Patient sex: M
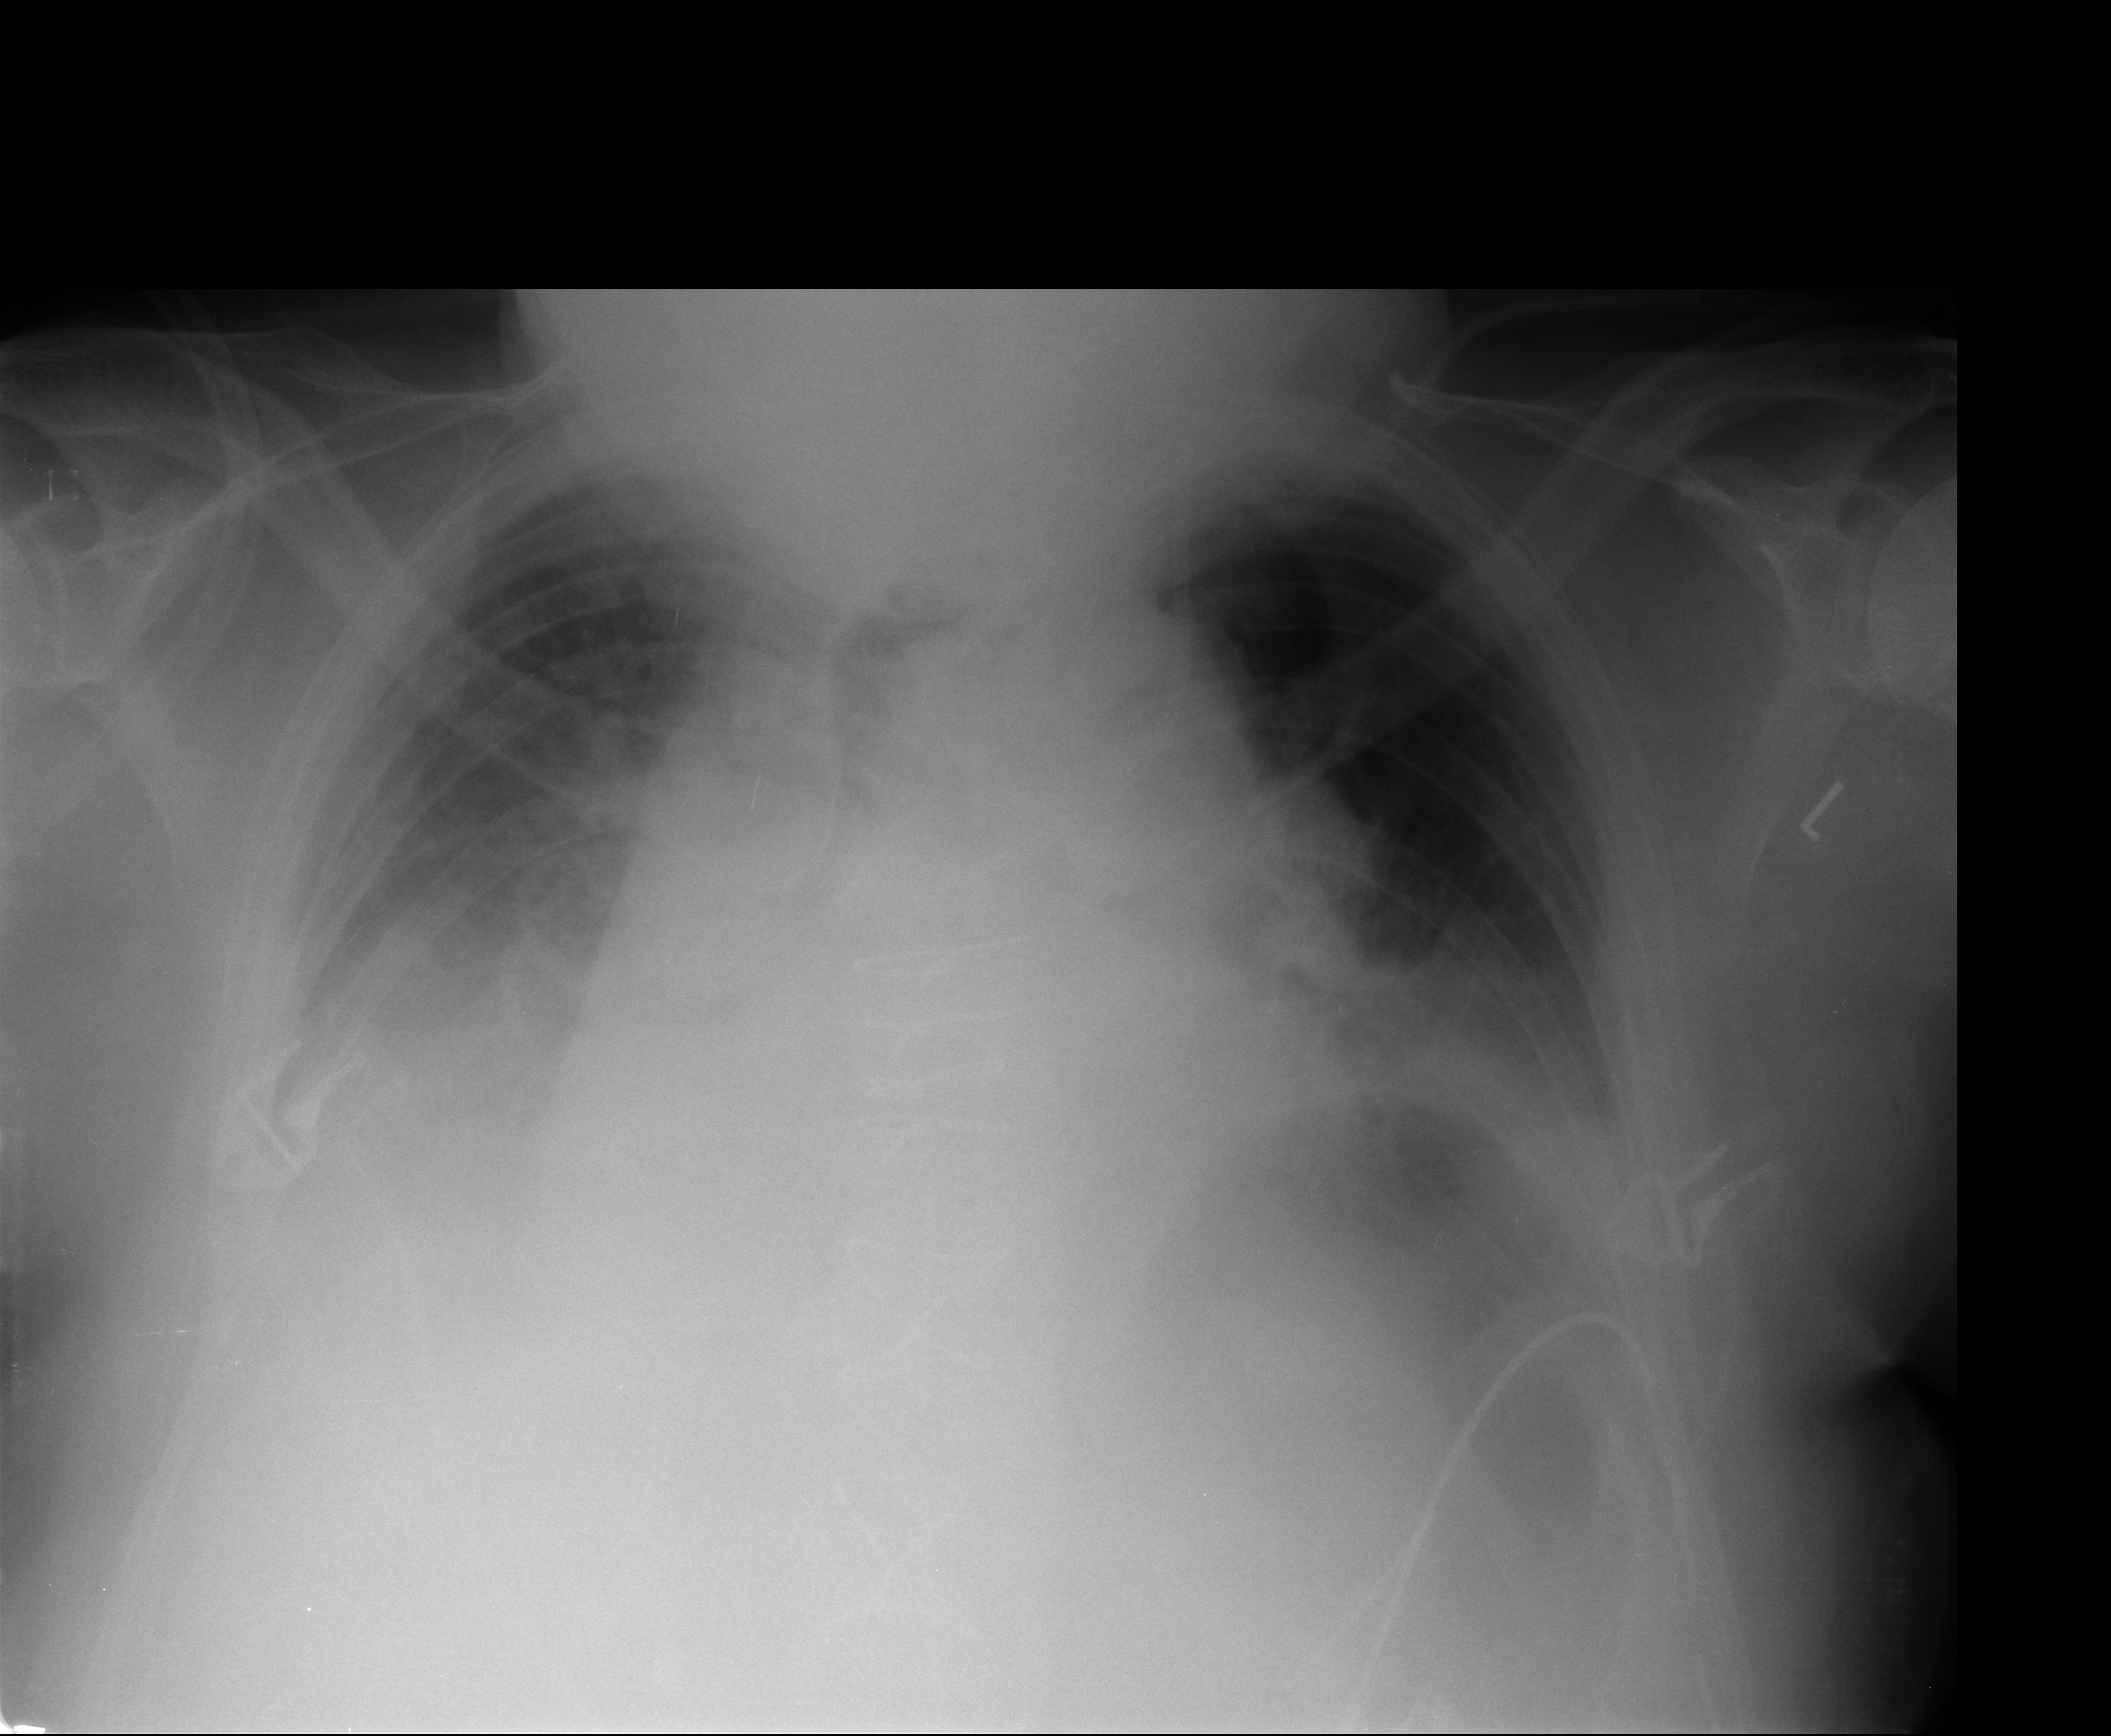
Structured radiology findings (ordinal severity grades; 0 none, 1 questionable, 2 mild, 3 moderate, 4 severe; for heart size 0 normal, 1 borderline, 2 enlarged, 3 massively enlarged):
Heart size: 2
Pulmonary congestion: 2
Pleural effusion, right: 2
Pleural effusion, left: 2
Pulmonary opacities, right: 1
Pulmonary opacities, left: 0
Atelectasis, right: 2
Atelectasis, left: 2